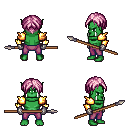
a pixel art fantasy rpg character, male body template, orc, green skin, gold arm armor, magenta pants, pink parted hairstyle, metal gloves, spear, four views (front, back, left, right), 2x2 character sprite sheet, small pixel art, hard edges, no anti-aliasing